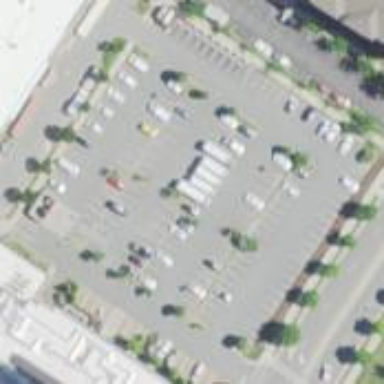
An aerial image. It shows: Parking area.